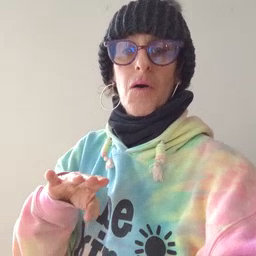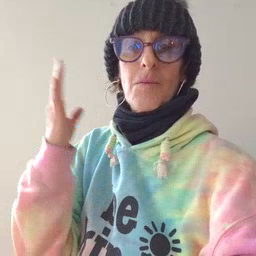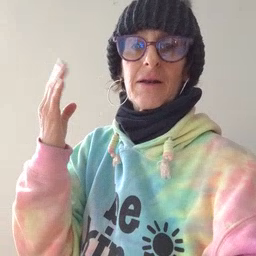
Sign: open